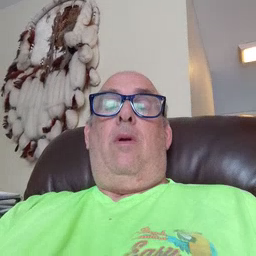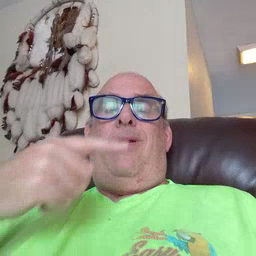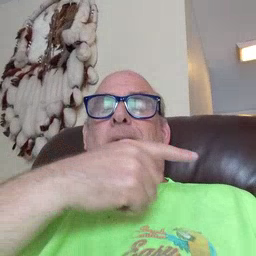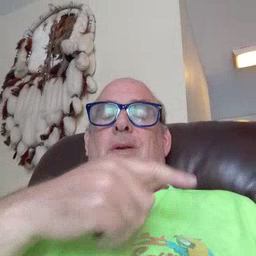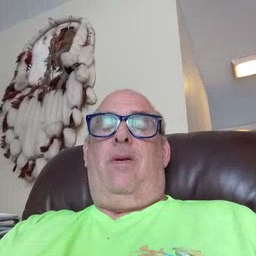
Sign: hesheit